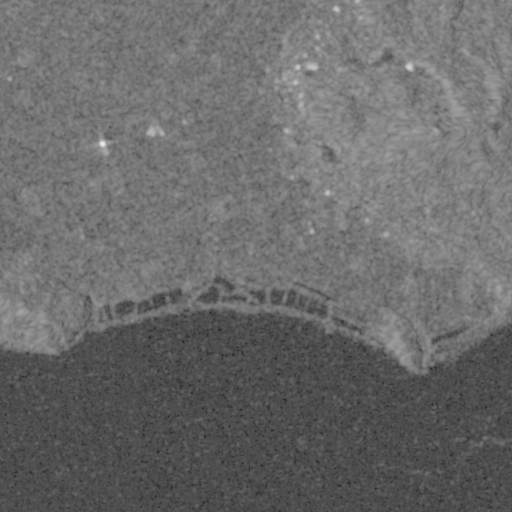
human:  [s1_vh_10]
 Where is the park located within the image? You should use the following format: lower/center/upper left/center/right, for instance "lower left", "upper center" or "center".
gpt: The park is located in the upper center of the image.
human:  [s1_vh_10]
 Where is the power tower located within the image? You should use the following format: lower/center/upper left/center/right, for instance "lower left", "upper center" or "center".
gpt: The power tower is located in the center right of the image.
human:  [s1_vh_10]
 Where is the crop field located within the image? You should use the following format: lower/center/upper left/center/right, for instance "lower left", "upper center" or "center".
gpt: There is no crop field in the image.

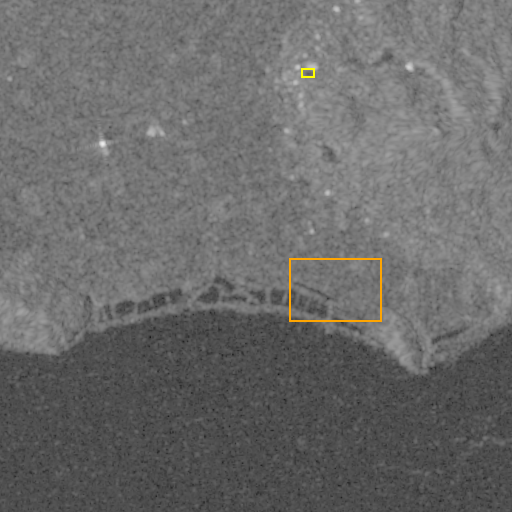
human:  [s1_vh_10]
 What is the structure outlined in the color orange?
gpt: The structure outlined in orange is a crop field.
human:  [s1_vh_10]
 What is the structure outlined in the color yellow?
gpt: The structure outlined in yellow is a park.
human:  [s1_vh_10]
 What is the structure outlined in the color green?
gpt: There is no green outline.